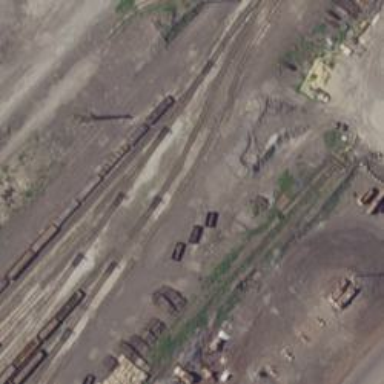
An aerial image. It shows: Rail spur service.